Question: When i am using 'IntelliJ' to analyze ('Analyze->Inspect code') my 'Java' code, which happens to have an unused method, they are flagged. This same behavior does not seem to be happening with 'Scala'.
For instance, 'IntelliJ' finds no issues with
'''
object Main {
def main(args: Array[String]) {
}
private def max(a: Int, b: Int) = { // <---- unused
if (a > b) a else b
}
}
'''

Can i enable this (and other) checks somehow? What am i missing please?
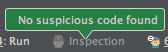
Answer: As far as I can tell, the Scala plugin for IDEA doesn't have an inspection for unused methods (even private ones).
For Java, IDEA has "Unused declaration":
> This inspection reports classes, methods or fields in the specified inspection scope that are not used or not reachable from entry points.
Unfortunately the only related inspection for Scala is "Unused Symbol."
The only related issue I could find is <URL>. You could add a feature request on the issue tracker for unused method highlighting.